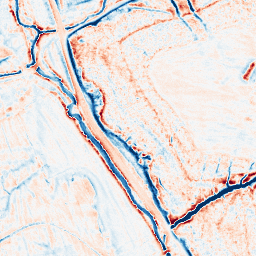
Category: edge_preserving
Decomposition family: anisotropic_diffusion
Decomposition parameters: iterations: 20
kappa: 30
gamma: 0.2
Upsampling method: quadratic
Upsampling parameters: scale: 8
Upsampling scale: 8